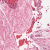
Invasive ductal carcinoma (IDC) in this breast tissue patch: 0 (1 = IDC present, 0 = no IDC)